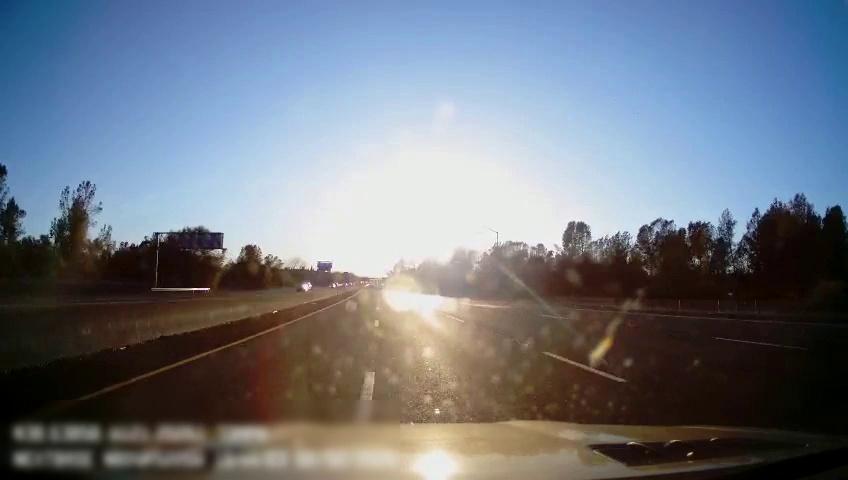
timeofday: Day
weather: Sunny
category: Drivable Space
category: Drivable Space
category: Vehicles | Car
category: Lanes | Alternate Lane
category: Lanes | Alternate Lane
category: Lanes | Current Lane
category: Lanes | Current Lane
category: Lanes | Alternate Lane